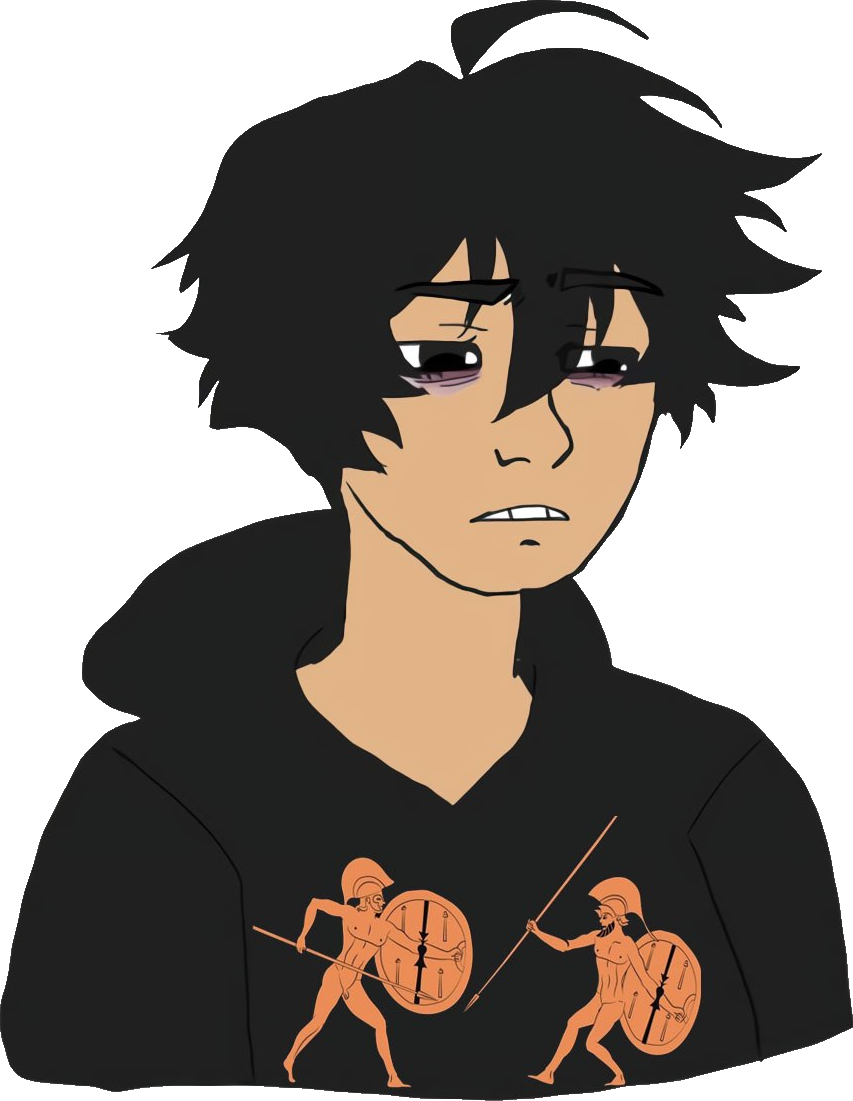
Label: 5_Twinkjak